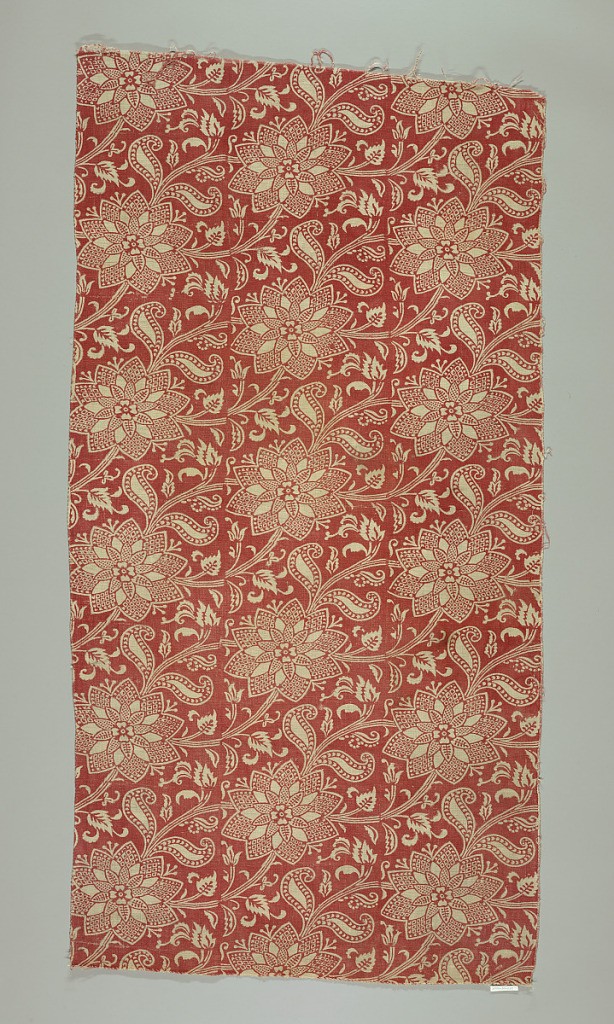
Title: Textile
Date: late 18th century
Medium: cotton Technique: block printed on plain weave
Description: Large flowers and diagonally moving stems. Pattern reserved. Red on white.